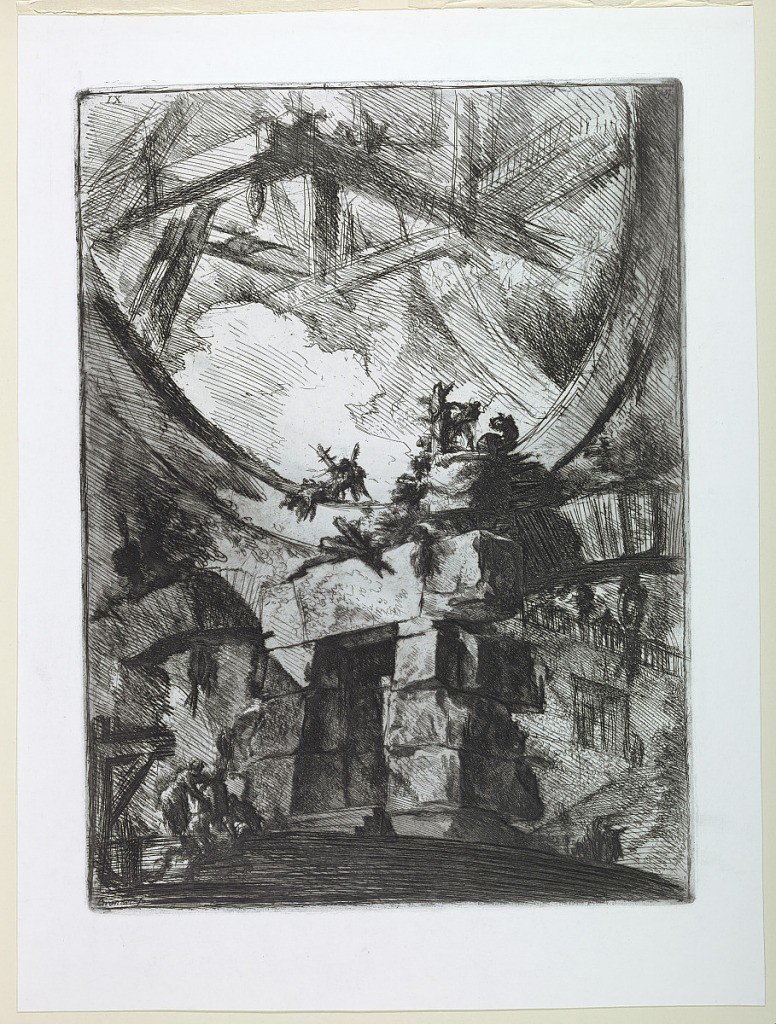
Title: Carceri Series, Plate IX
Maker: Giovanni Battista Piranesi, Italian, 1720–1778
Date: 1745
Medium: Etching
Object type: Print
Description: Vertical rectangle. A gigantic circular opening, through which is seen a scaffolding and a bridge. A group of figures stand in the openings; others on steps below. Upper right, Calcografia number 357.